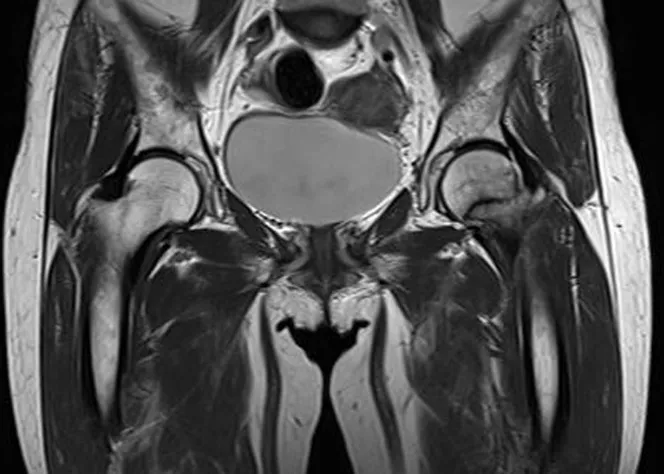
The MRI scan showed the incomplete linear fracture of the Lt. femoral neck.
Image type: radiology (mri)